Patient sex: M
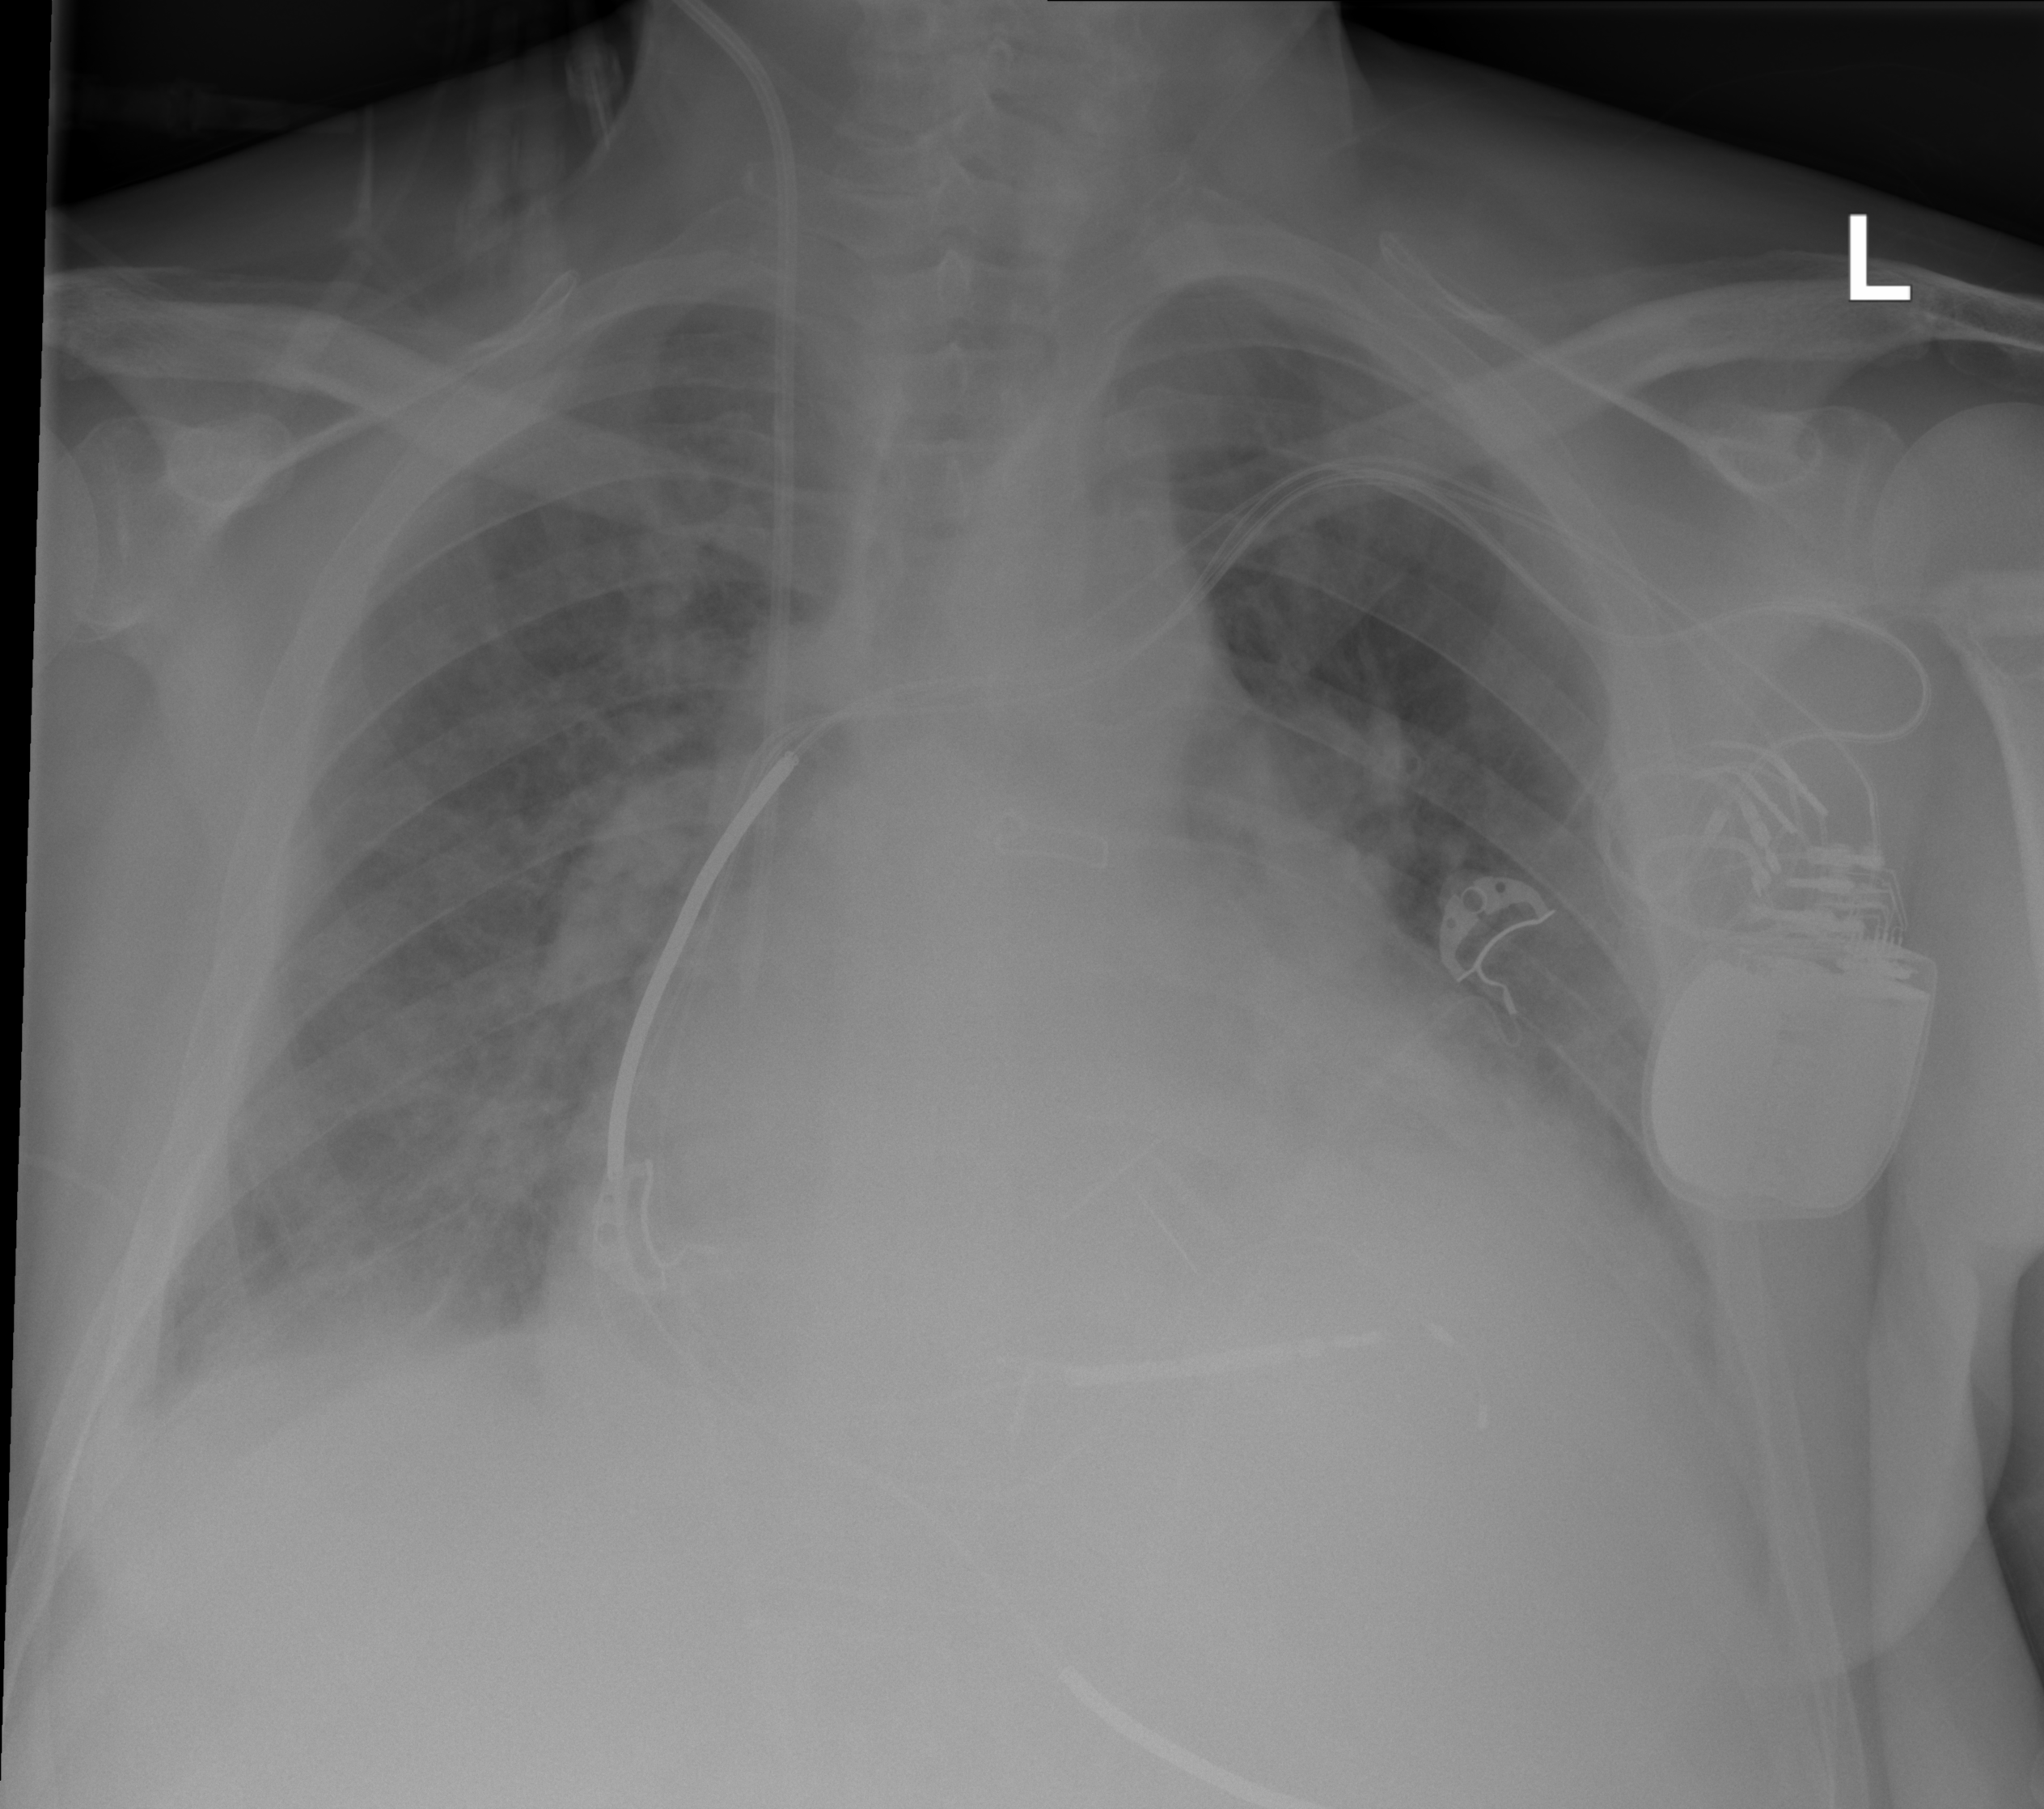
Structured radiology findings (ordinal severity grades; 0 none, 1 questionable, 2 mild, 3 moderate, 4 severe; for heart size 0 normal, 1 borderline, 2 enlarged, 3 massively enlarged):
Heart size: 3
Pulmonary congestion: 2
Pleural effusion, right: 2
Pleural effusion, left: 2
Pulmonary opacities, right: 0
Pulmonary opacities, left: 0
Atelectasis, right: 2
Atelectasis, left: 2